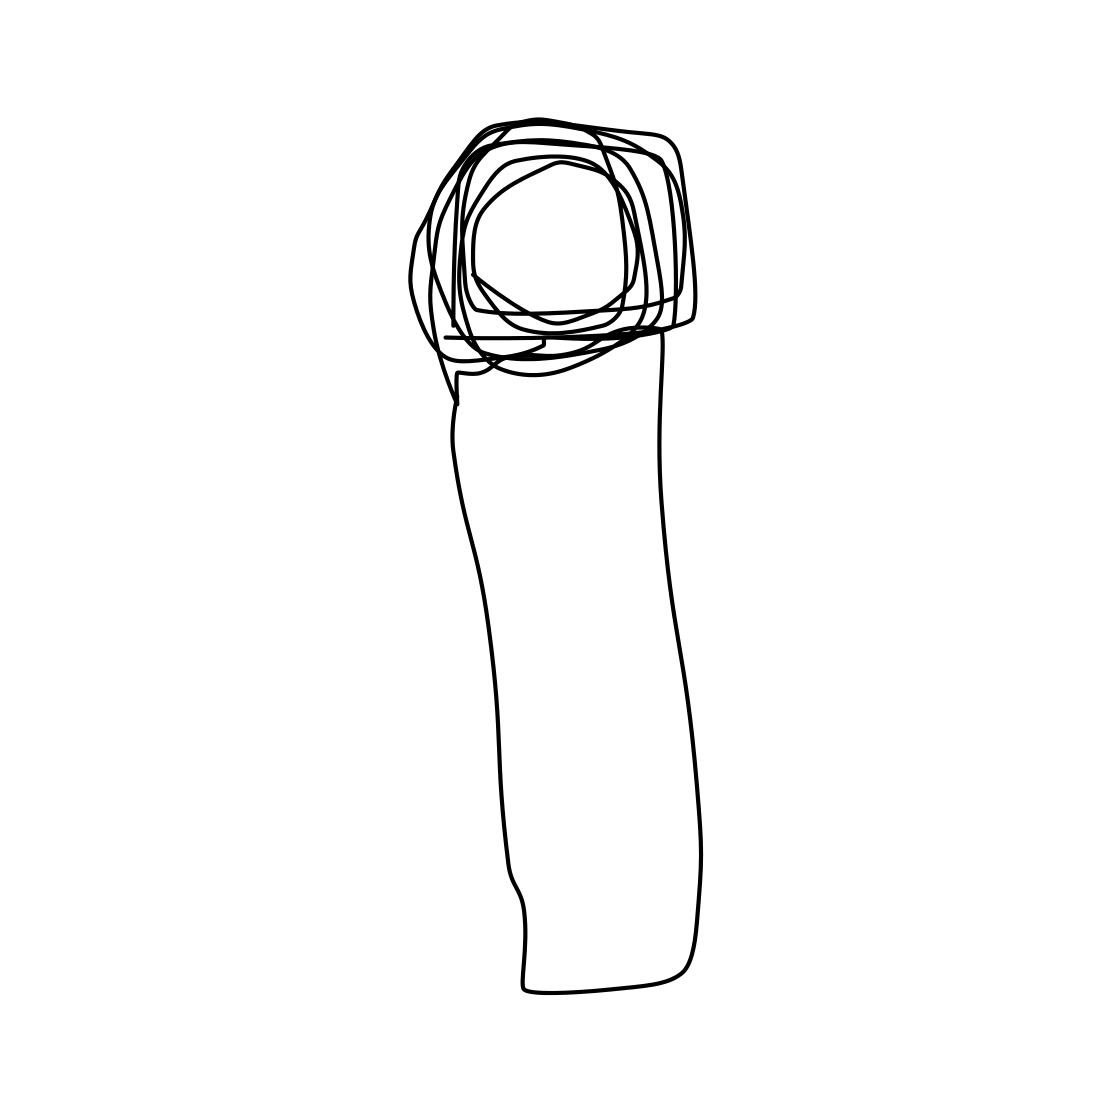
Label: flashlight